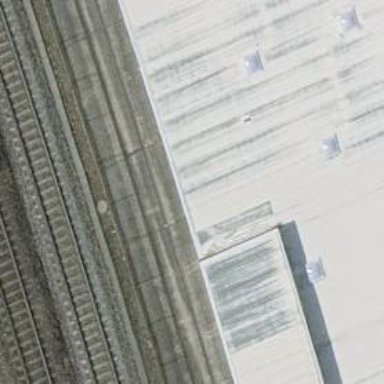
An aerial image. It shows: Single railway track with electrified contact line. It is spur track.